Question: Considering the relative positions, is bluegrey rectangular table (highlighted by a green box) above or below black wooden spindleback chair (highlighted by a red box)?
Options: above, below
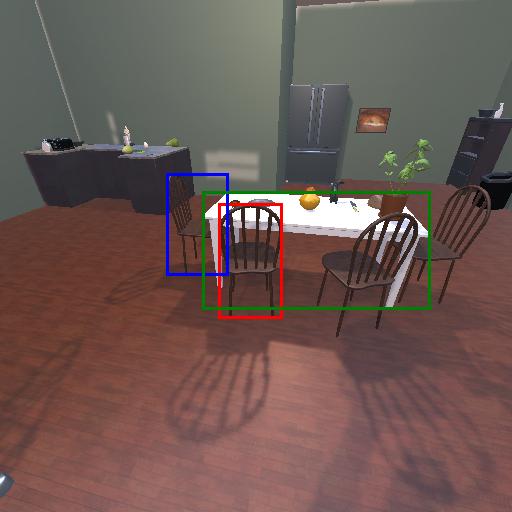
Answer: above